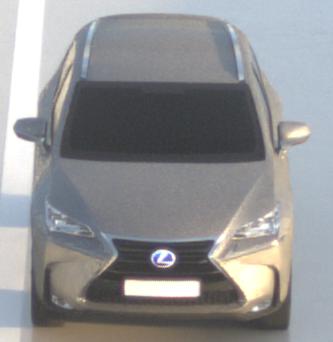
Make: Lexus
Model: NX 300h
Detailed model: NX (AZ1)
Model produced from: 2017/11
Model produced until: 2018/08
Doors: 5
Color: gray
Road condition: wet road
Daytime: sunrise or sunset
Contrast: low contrast